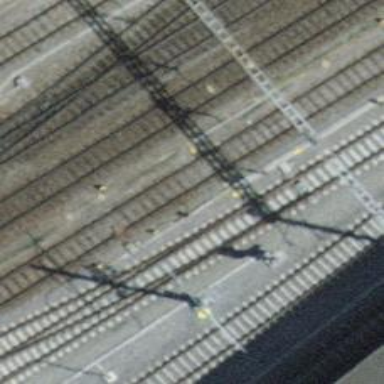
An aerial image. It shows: Railway switch.